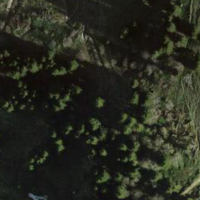
EUNIS habitat code: 44
Species observed at this site:
Eristalis tenax
Persicaria maculosa